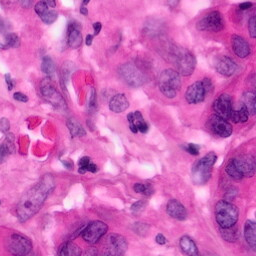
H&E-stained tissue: Pancreatic